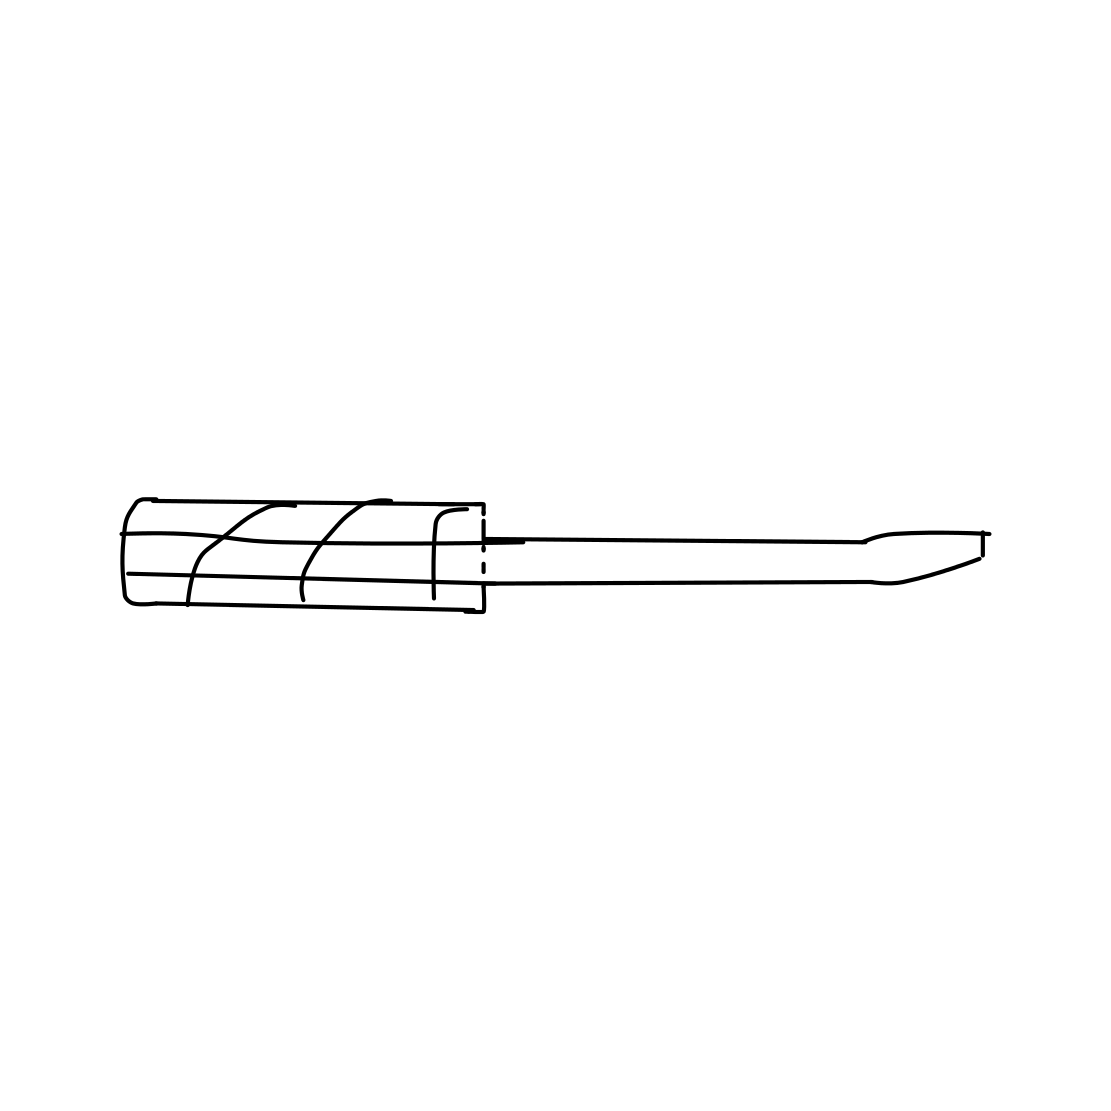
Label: screwdriver